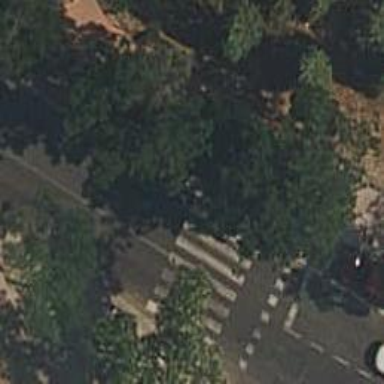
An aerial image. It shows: Footway with zebra crossing.